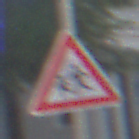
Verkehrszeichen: KinderRechts
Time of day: MorningAfternoon
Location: Outdoor (Urban)
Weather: PartlyCloudy
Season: NotSpecified
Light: Natural